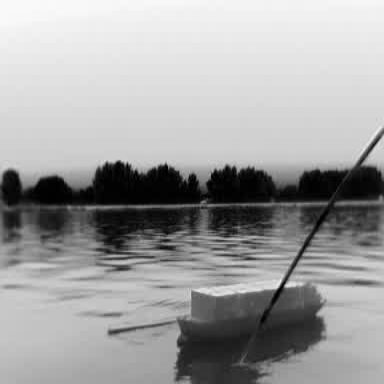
There is a fishing_boat in the infrared image.